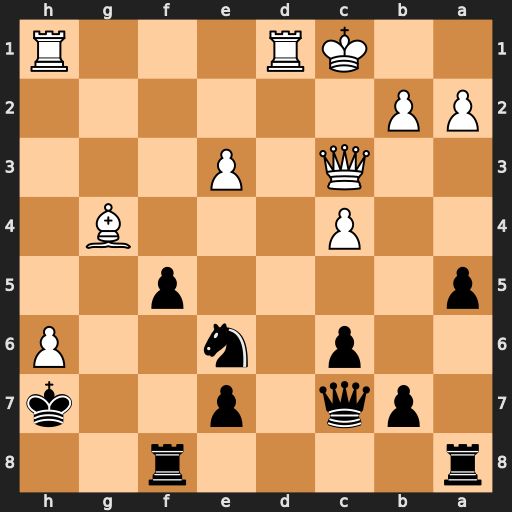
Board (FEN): r4r2/1pq1p2k/2p1n2P/p4p2/2P3B1/2Q1P3/PP6/2KR3R
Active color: b
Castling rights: -
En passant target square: -
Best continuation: fxg4 Qc2+ Kh8